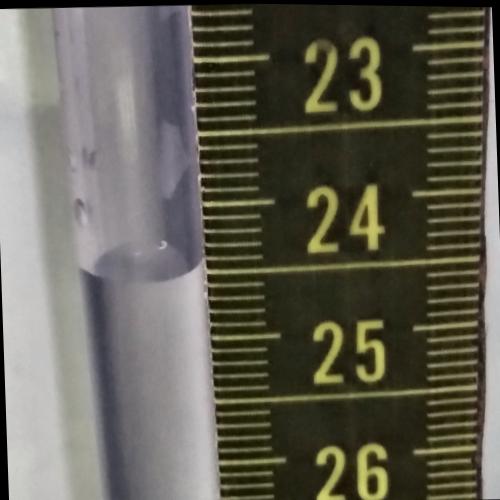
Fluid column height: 24.5 cm